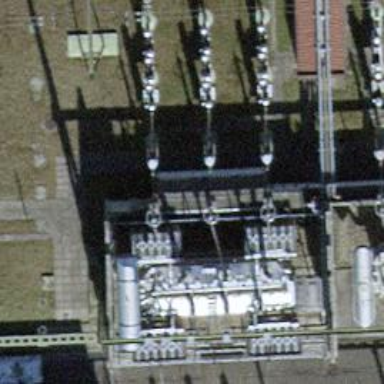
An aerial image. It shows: Insulator used in power systems.